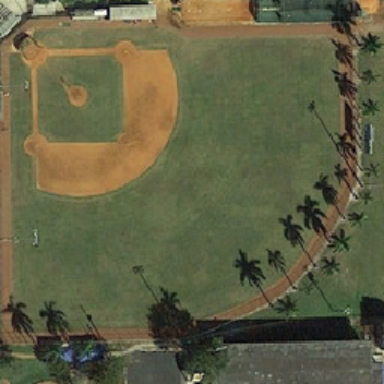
There are some olive trees beside the baseball field .